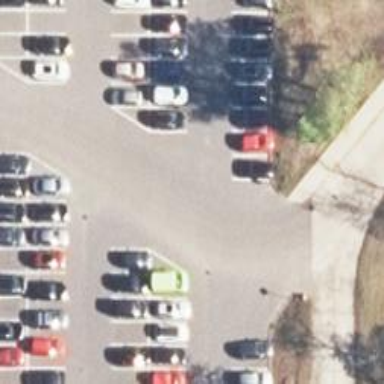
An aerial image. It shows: Concrete driveway serving as service road.